Question: I'm trying to create EJB 3.2 Stateless Bean Project but still no avail until now. I hope anyone can help me.
Here is the EJB Project structure on my eclipse:

'''
package com.example.ejbtest;
import javax.ejb.Stateless;
@Stateless
public class SLBean implements SLBeanRemote {
public SLBean() {
}
@Override
public String sayHello() {
return "Hello World !!!";
}
}
'''
'''
package com.example.ejbtest;
import javax.ejb.Remote;
@Remote
public interface SLBeanRemote {
public String sayHello();
}
'''
'''
endpoint.name=client-endpoint
remote.connectionprovider.create.options.org.xnio.Options.SSL_ENABLED=false
remote.connections=default
remote.connection.default.host=localhost
remote.connection.default.port=4447
remote.connection.default.username=user1
remote.connection.default.password=password
remote.connection.default.connect.options.org.xnio.Options.SASL_POLICY_NOANONYMOUS=false
'''
'''
package com.example.ejbtest;
import java.util.Properties;
import javax.naming.Context;
import javax.naming.InitialContext;
import javax.naming.NamingException;
public class Test {
public static void main(String[] args) {
Context context;
try {
Properties properties = new Properties();
properties.put(Context.URL_PKG_PREFIXES,"org.jboss.ejb.client.naming");
properties.put("jboss.naming.client.ejb.context", true);
context = new InitialContext(properties);
String appName = "";
String moduleName = "EJBTest";
String distinctName = "";
String beanName = SLBean.class.getSimpleName();
String viewClassName = SLBeanRemote.class.getName();
String ejbString = "ejb:" + appName + "/" + moduleName + "/"
+ distinctName + "/" + beanName + "!" + viewClassName;
System.out.println(ejbString);
SLBeanRemote remote = (SLBeanRemote) context.lookup(ejbString);
System.out.println(remote.sayHello());
} catch (NamingException e) {
e.printStackTrace();
}
}
}
'''
So after I run the EJBTest project on Wildfly Server through Eclipse, I run the as client program to connect to the remote stateless bean.
But what I got was error like this:
> Exception in thread "main" java.lang.IllegalStateException:
EJBCLIENT000025: No EJB receiver available for handling [appName:,
moduleName:EJBTest, distinctName:] combination for invocation context
org.jboss.ejb.client.EJBClientInvocationContext@28d72e3f at
org.jboss.ejb.client.EJBClientContext.requireEJBReceiver(EJBClientContext.java:749)
at
org.jboss.ejb.client.ReceiverInterceptor.handleInvocation(ReceiverInterceptor.java:116)
at
org.jboss.ejb.client.EJBClientInvocationContext.sendRequest(EJBClientInvocationContext.java:186)
Anyone can help?
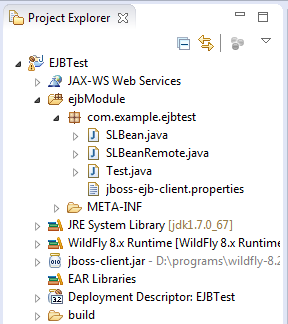
Answer: Ok, I found the answer. I had made two mistakes:
1. I didn't put the jboss-ejb-client.properties file in correct place, i.e. the root of source folder (ejbModule).
2. According to this article, the remote port for Wildfly 8 has been incorporated to port 8080, so I just need to change the remote.connection.default.port to 8080 in jboss-ejb-client.properties.